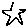
Label: star